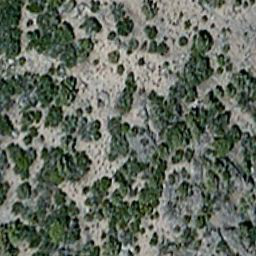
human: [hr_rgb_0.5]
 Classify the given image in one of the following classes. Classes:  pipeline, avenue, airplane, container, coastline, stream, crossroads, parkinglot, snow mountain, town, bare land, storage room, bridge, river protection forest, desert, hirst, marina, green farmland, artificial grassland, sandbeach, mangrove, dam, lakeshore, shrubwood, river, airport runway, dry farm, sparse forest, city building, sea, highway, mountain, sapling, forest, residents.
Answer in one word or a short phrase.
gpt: sparse forest